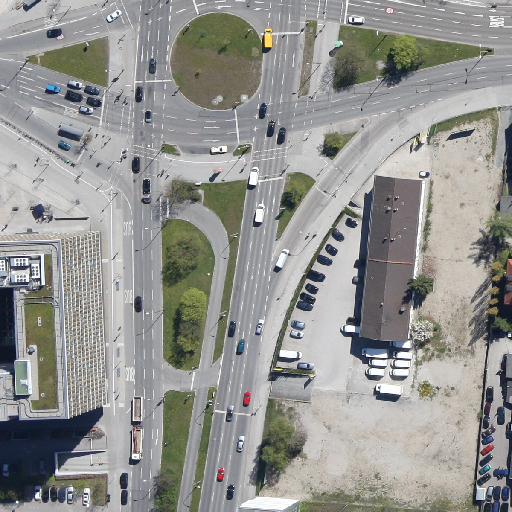
Referring expression: light-duty vehicle driving on the road